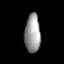
Tissue: prostate
Cell type: B cells
Senescence score: 0.7678
Nuclear area (px): 595
Mean DAPI intensity: 152.58